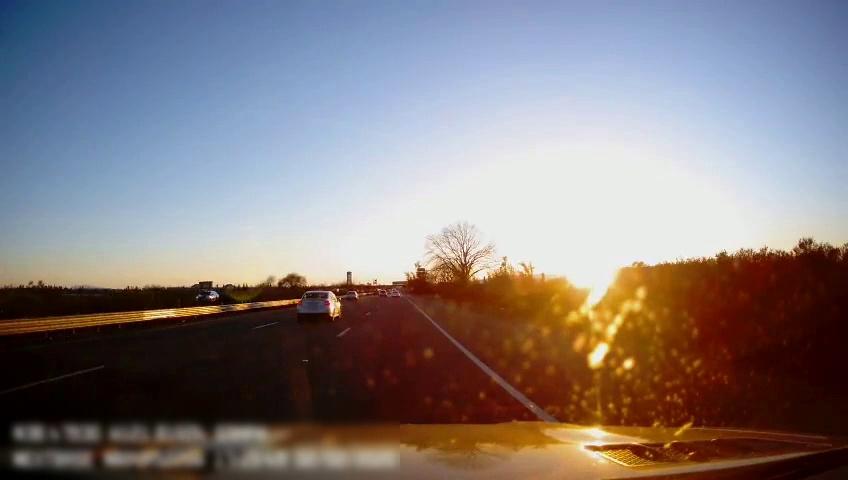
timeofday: Day
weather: Sunny
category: Drivable Space
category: Vehicles | SUV
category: Vehicles | Car
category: Vehicles | SUV
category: Lanes | Alternate Lane
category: Lanes | Alternate Lane
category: Lanes | Current Lane
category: Lanes | Alternate Lane
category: Traffic | Signs